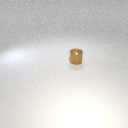
small brown metal cylinder